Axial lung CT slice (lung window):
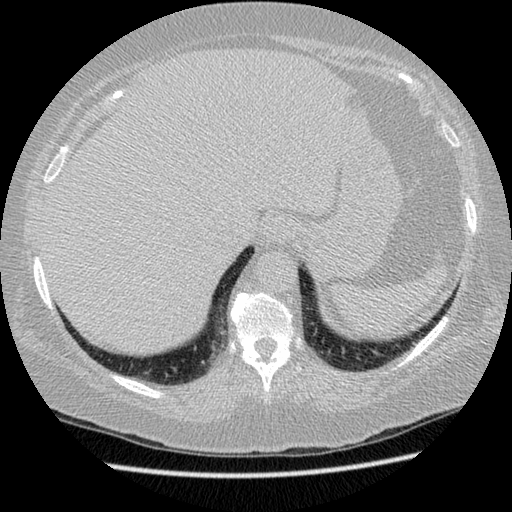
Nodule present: no